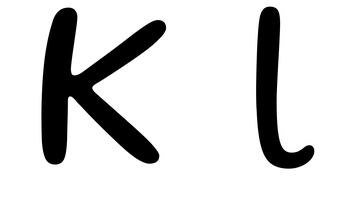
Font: Gluten_Light